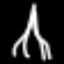
Label: The Eiffel Tower